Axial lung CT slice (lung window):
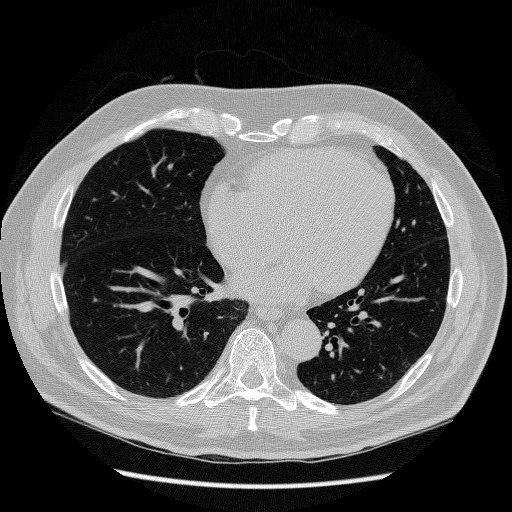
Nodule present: no